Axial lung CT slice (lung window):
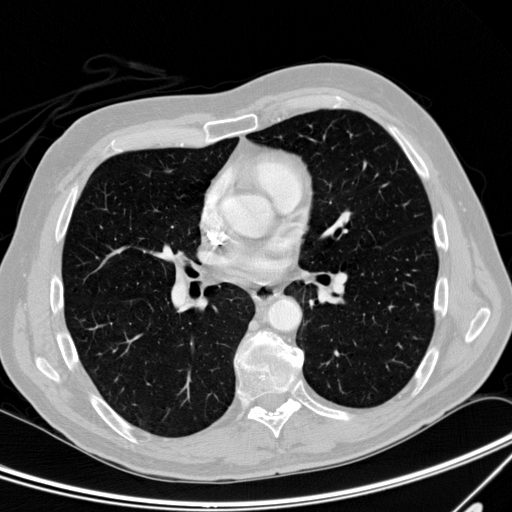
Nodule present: no